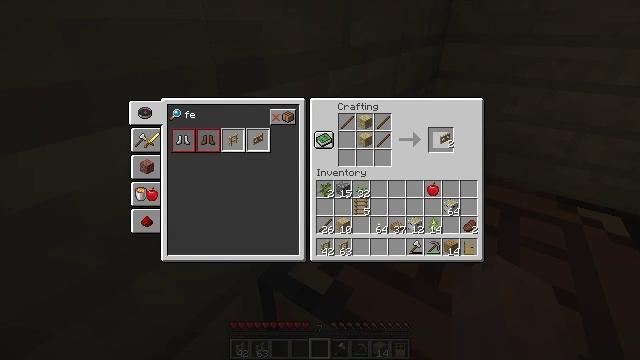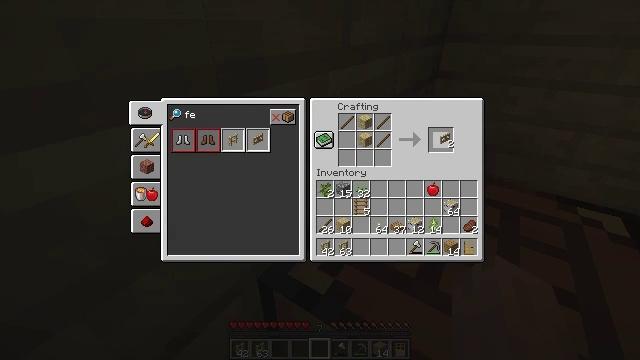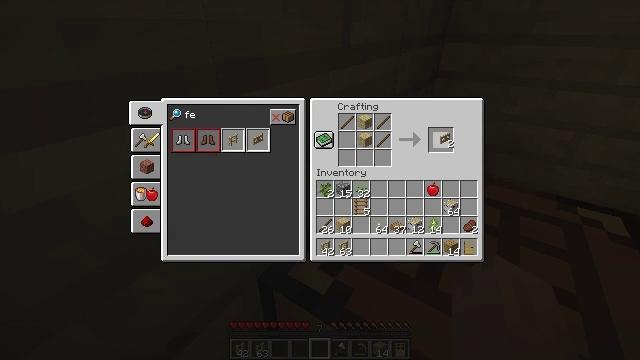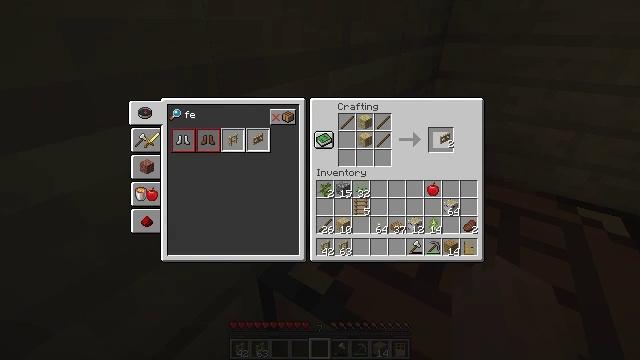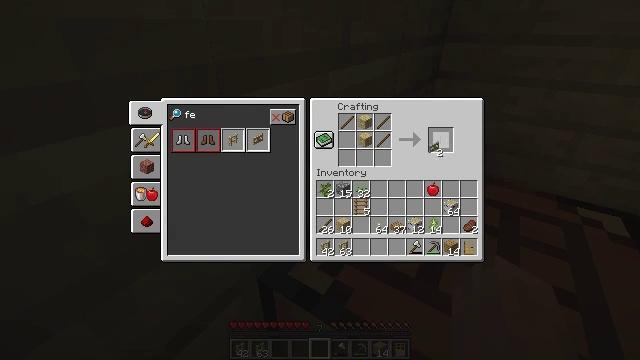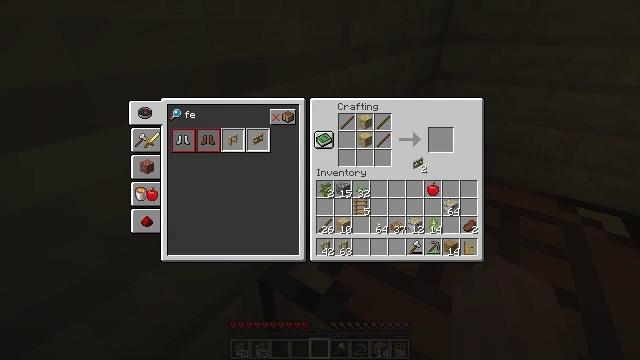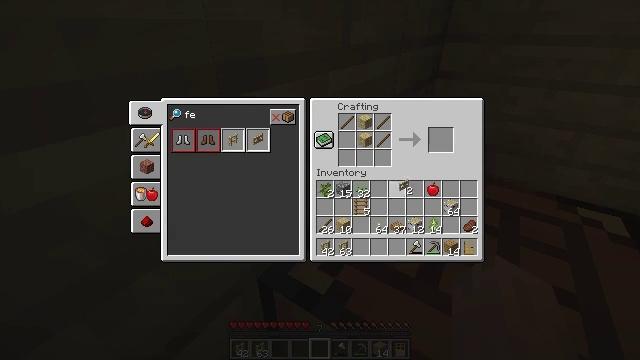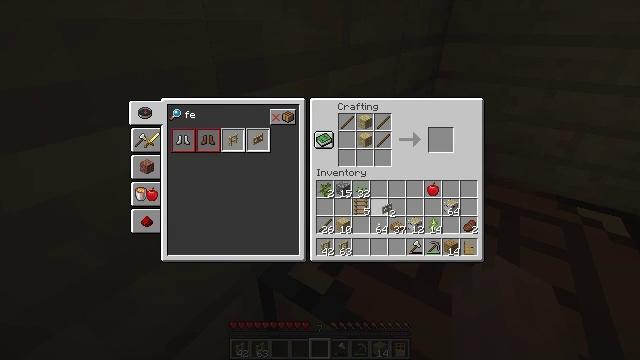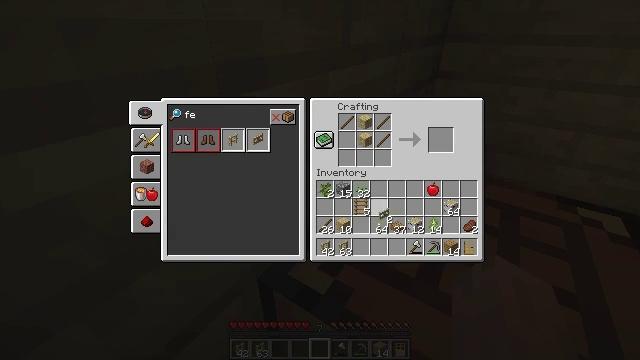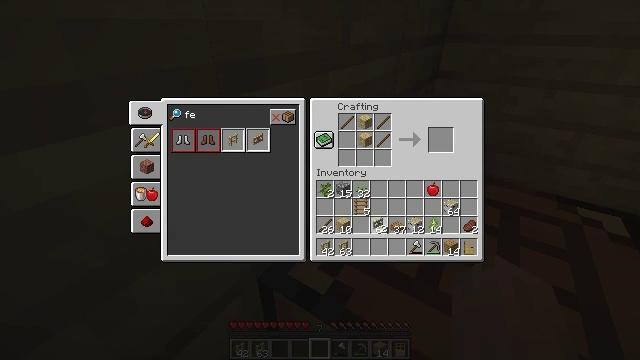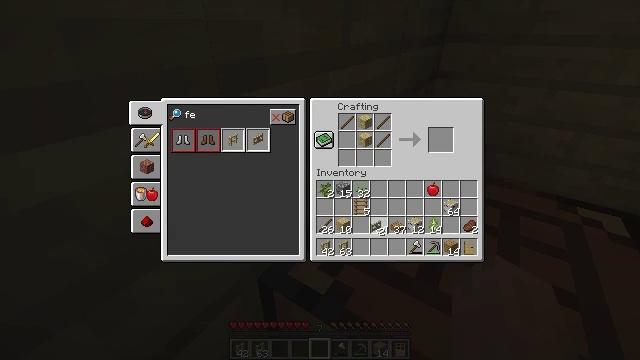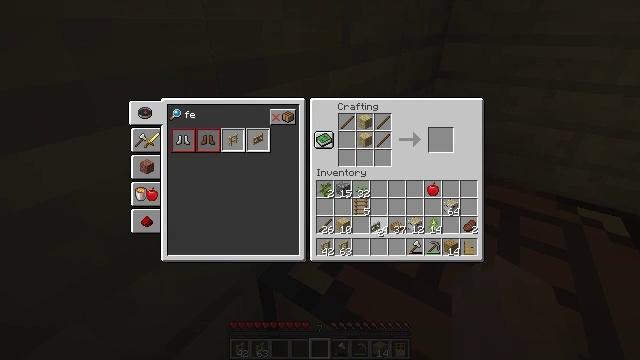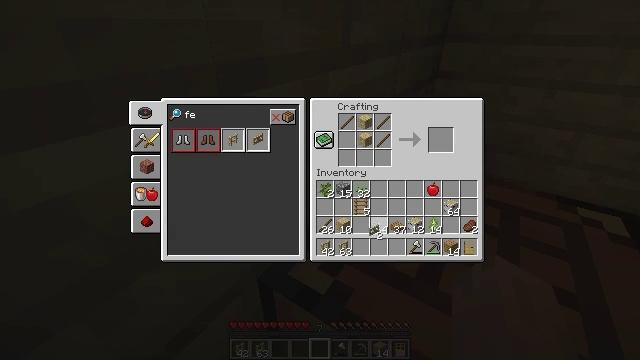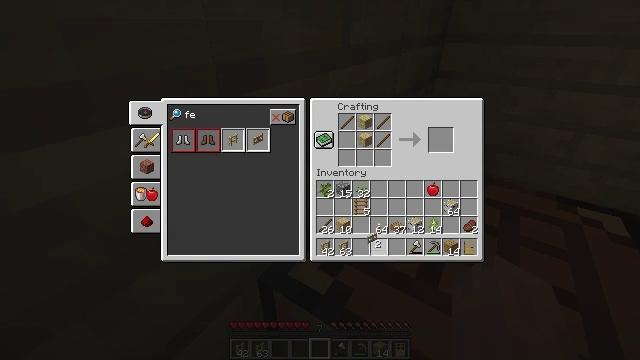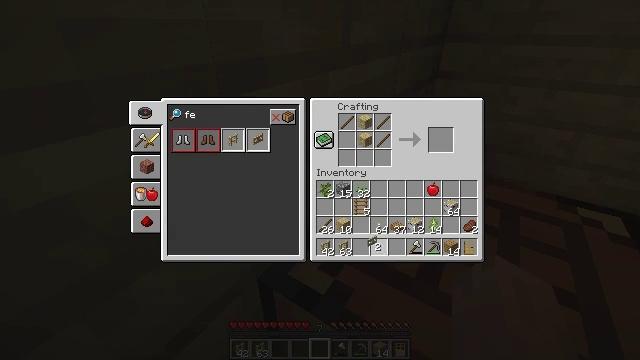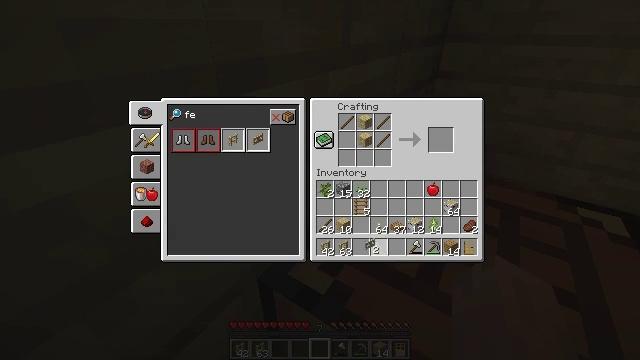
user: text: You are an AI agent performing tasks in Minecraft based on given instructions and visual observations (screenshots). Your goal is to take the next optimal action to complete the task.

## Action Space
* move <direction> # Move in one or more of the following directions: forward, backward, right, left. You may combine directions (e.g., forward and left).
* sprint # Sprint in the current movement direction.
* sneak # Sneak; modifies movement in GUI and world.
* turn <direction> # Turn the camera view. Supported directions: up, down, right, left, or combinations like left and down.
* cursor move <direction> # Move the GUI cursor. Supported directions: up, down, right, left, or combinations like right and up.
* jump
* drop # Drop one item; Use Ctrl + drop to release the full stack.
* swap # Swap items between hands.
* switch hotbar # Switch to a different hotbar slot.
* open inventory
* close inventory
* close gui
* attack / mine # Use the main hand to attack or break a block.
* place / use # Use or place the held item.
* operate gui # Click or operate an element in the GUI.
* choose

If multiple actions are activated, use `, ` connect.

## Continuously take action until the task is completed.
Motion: motion action
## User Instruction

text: Interact with the crafting table to get a birch fence gate.
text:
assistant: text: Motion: no_op
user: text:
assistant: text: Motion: no_op
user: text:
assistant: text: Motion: no_op
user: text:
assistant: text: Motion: cursor move left and down
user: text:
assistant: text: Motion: cursor move left and down
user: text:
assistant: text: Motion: cursor move left and down
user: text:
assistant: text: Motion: cursor move left and down
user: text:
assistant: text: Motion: no_op
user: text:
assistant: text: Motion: cursor move down
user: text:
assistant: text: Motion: no_op
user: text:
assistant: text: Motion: no_op
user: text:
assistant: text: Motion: no_op
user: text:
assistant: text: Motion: cursor move down
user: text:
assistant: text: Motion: no_op
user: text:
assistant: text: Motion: no_op
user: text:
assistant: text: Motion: no_op
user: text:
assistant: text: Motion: no_op
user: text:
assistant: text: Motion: no_op
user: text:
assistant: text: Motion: no_op
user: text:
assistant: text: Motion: no_op
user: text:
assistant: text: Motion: no_op
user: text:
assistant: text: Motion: no_op
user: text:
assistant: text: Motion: no_op
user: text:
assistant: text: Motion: operate gui
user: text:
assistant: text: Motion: operate gui
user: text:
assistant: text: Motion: operate gui
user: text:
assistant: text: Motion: no_op
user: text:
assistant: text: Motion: no_op
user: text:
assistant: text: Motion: no_op
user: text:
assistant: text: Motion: no_op